Field crop: tomato
Growth stage: 2
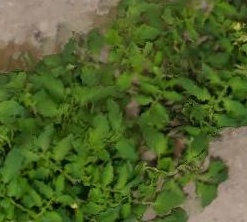
Species: tomato